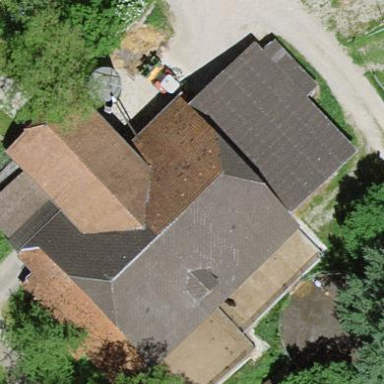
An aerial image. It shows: Rural barn.